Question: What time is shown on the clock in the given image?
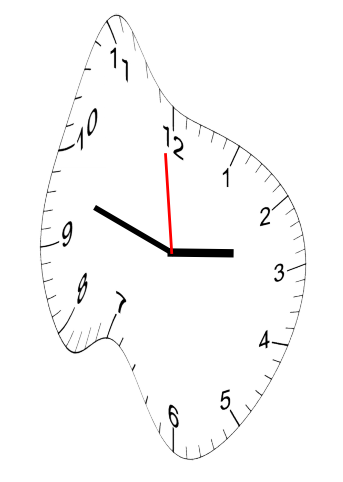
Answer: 02:47:59